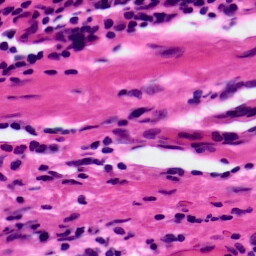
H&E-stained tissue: Ovarian